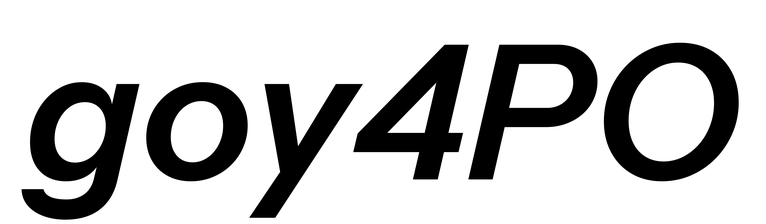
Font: InstrumentSans-Italic_SemiBold_Italic